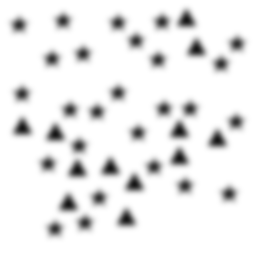
Squares: 0
Triangles: 12
Stars: 26
Total shapes: 38